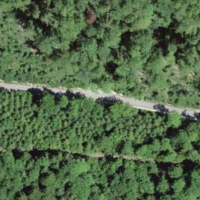
EUNIS habitat code: 41
Species observed at this site:
Cardamine heptaphylla